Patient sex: F
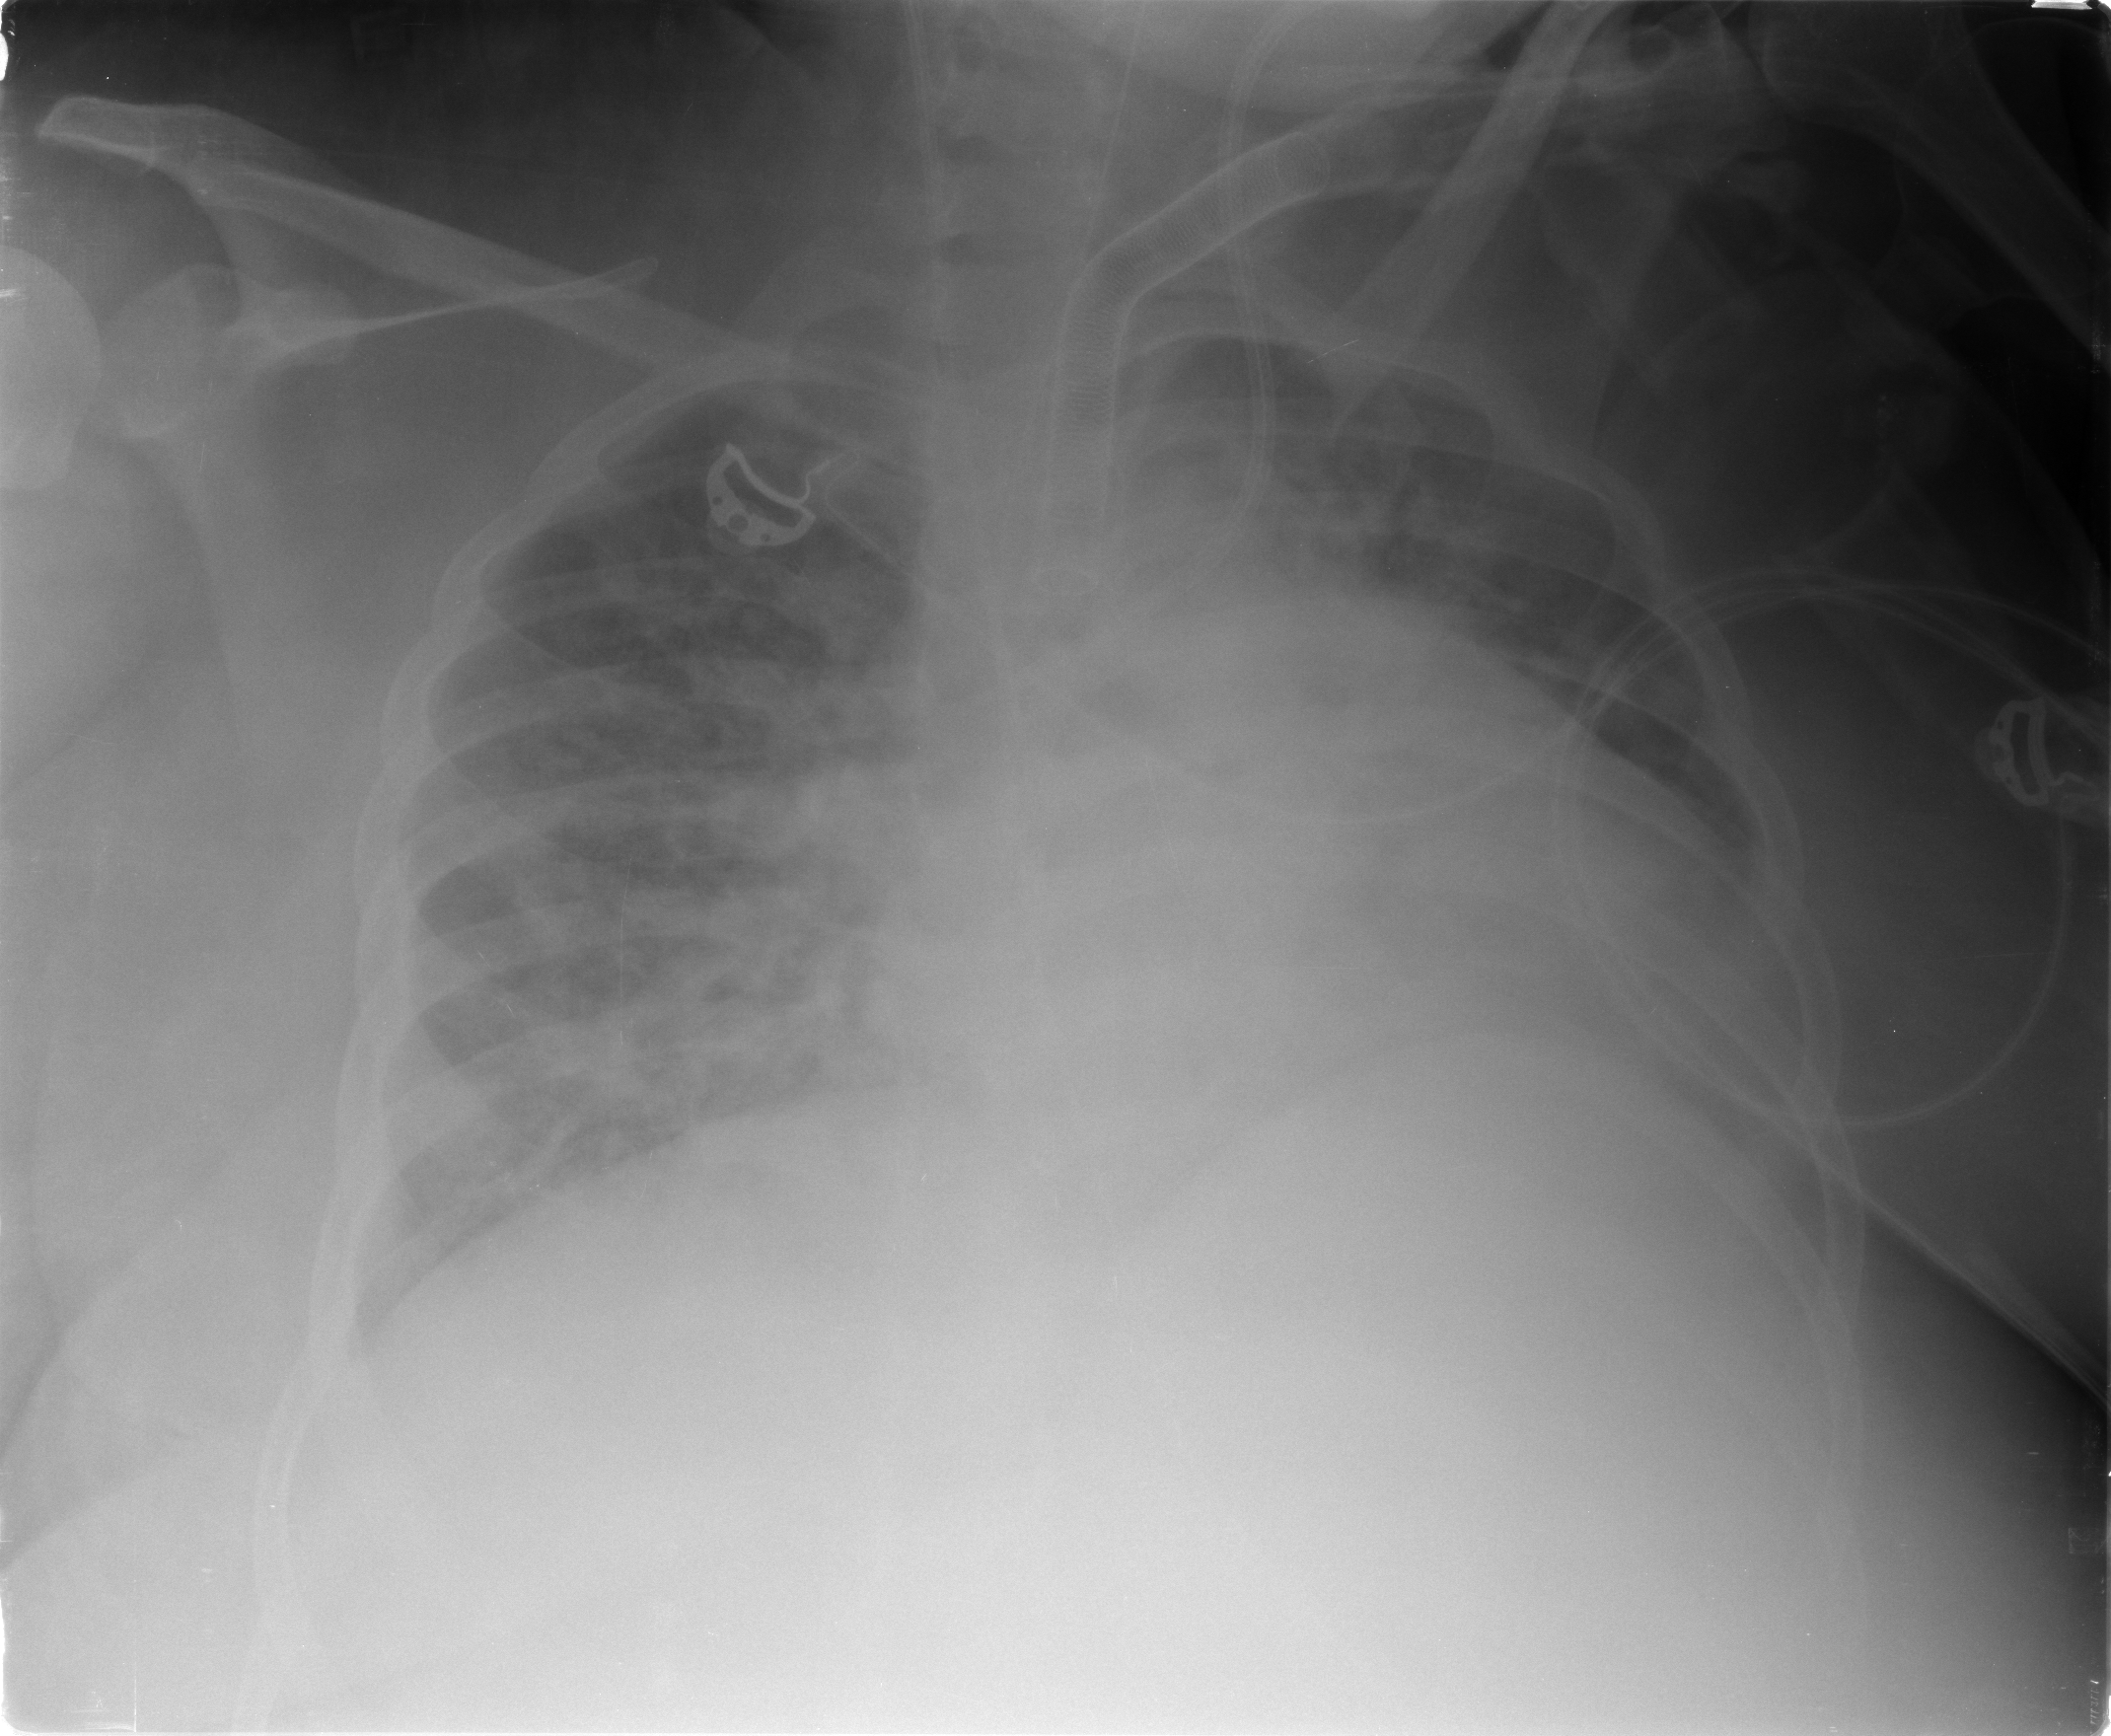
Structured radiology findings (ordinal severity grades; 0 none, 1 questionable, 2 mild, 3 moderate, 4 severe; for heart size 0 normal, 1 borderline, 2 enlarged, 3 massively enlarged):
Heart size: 3
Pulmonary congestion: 2
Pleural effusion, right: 0
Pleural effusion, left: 1
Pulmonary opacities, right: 3
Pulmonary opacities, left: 3
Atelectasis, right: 2
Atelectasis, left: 2